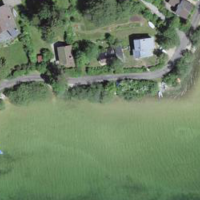
EUNIS habitat code: 14
Species observed at this site:
Circaea lutetiana